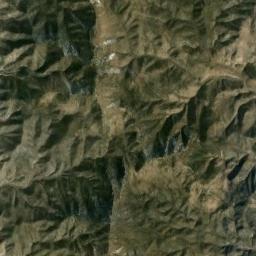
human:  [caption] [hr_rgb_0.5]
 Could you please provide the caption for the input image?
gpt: The mountain is full of green plants with lines of bare land .

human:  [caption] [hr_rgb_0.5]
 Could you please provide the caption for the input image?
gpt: There is the mountain of uneven .

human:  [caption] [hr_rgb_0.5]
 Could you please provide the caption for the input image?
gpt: There is a cliff in the mountains .

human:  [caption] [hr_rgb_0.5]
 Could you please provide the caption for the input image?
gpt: The folded mountain consists of a number of ridges and valleys and its rocks are brown .

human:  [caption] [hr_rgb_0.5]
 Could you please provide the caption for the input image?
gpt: There are many ridges on the brown mountain .